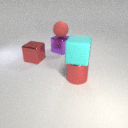
large purple metal cube below large red rubber sphere